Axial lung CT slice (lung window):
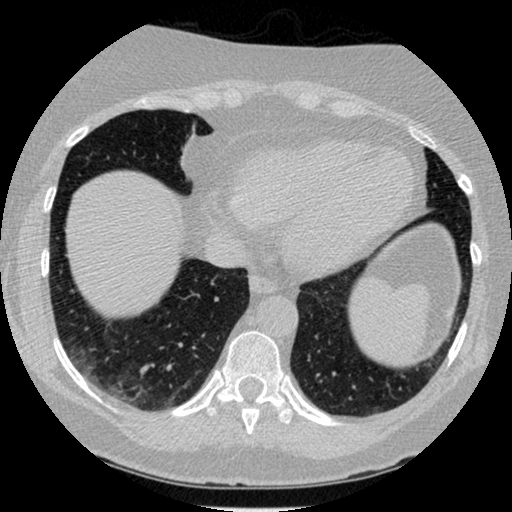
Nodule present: no